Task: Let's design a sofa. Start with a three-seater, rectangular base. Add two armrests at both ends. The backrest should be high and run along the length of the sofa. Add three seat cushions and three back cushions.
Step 95:
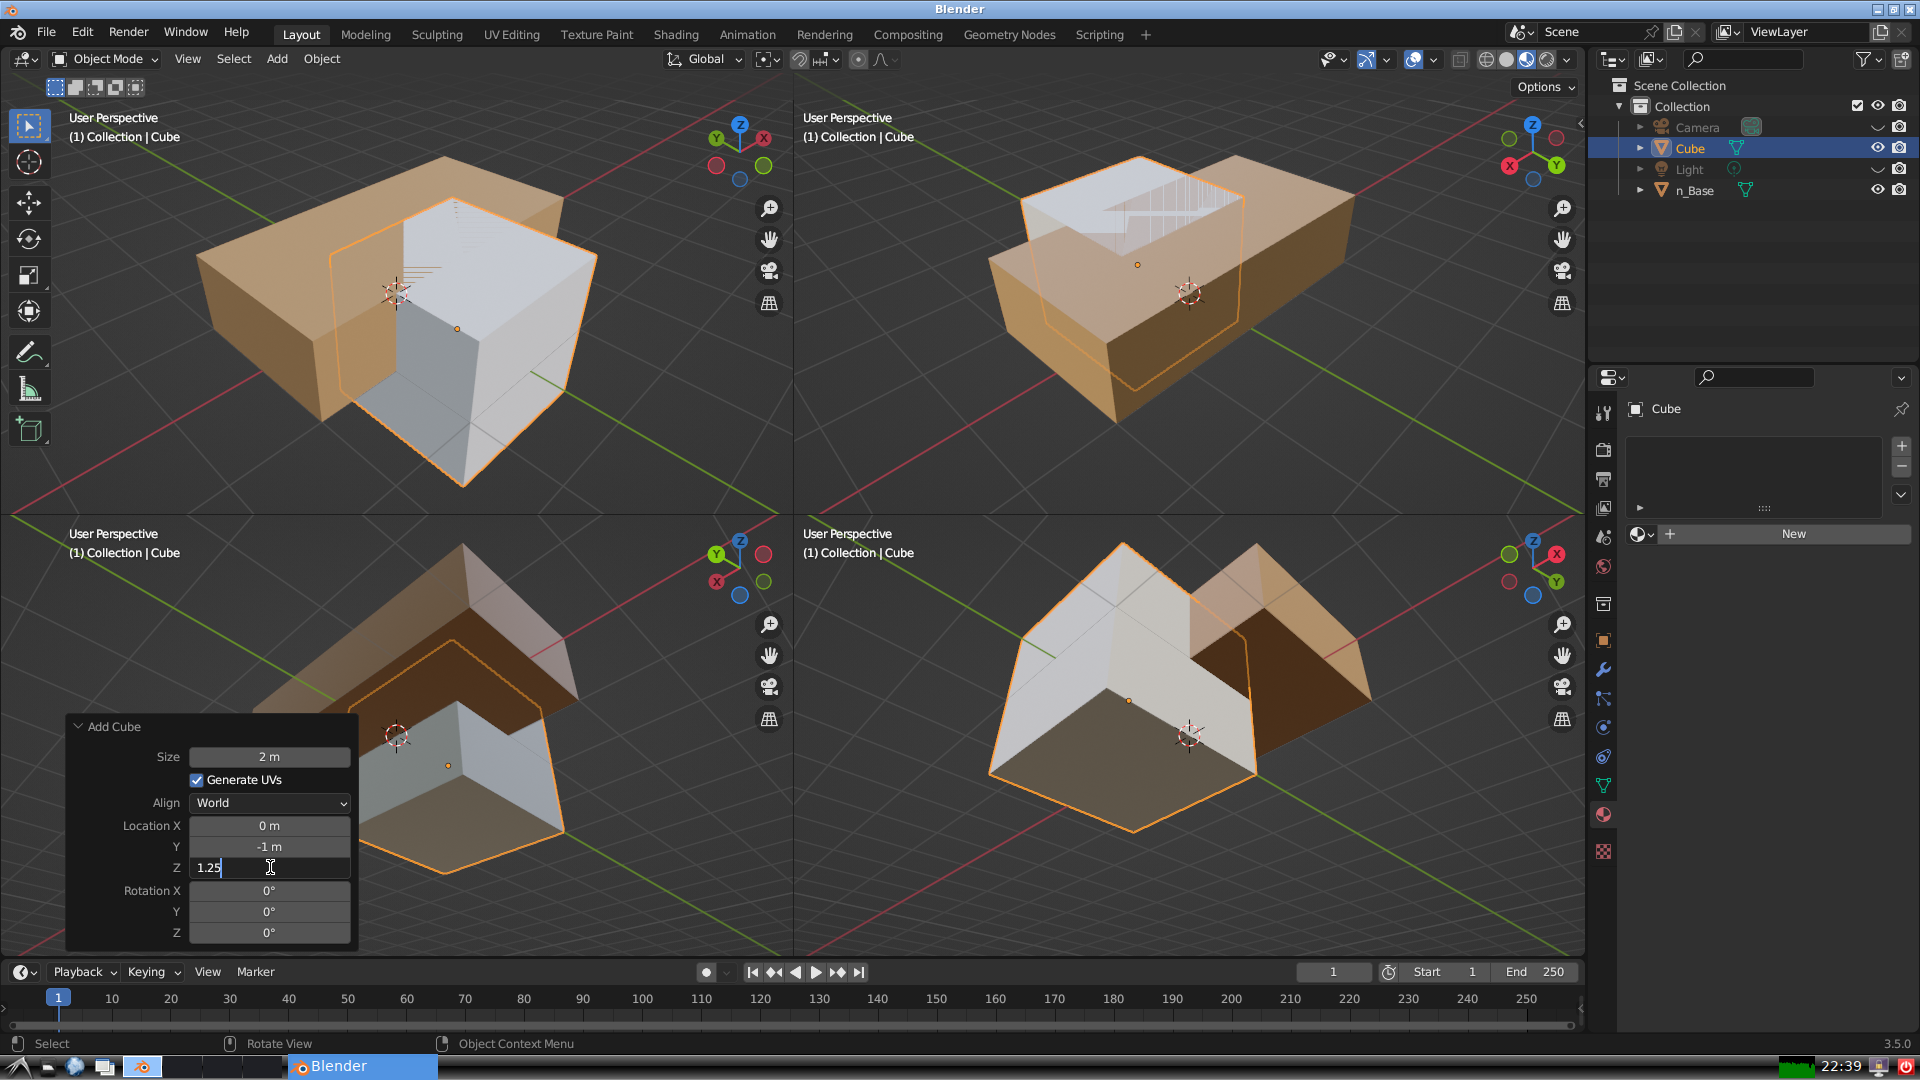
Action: {"key_press": ['Return']}